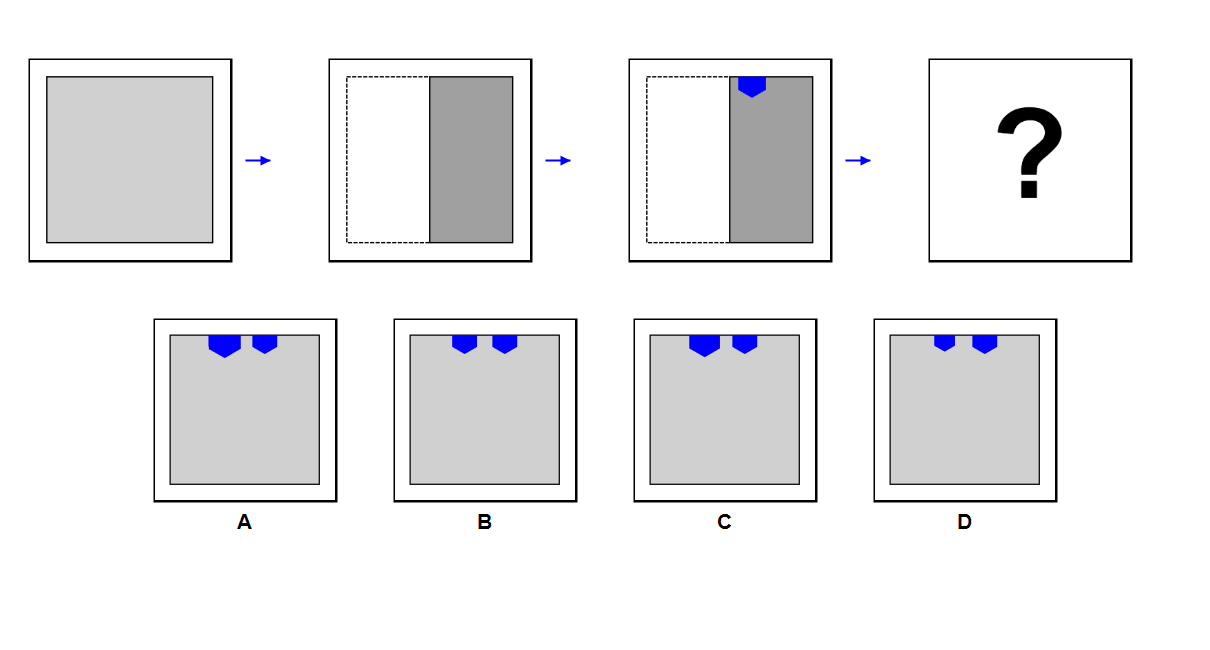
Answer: B